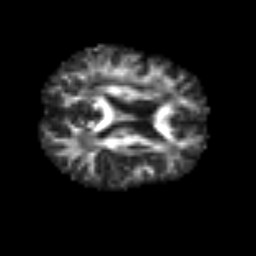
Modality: FA
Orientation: axial
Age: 62
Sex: female
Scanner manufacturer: siemens
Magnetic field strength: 3 T
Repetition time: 3.2 s
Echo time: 0.081 s